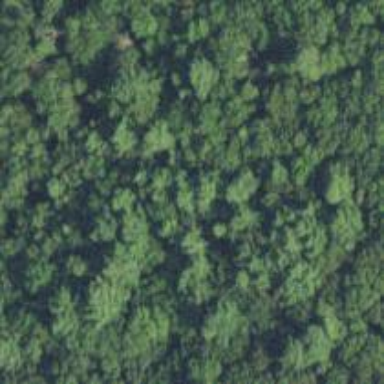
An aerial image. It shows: Woodland consisting mainly of needle-leaved trees.